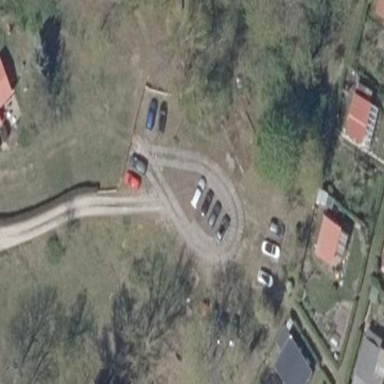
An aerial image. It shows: Parking area with surface.